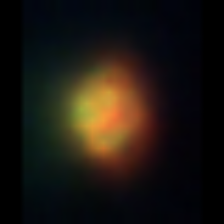
Taxon: NanoPlankton
Group: Other